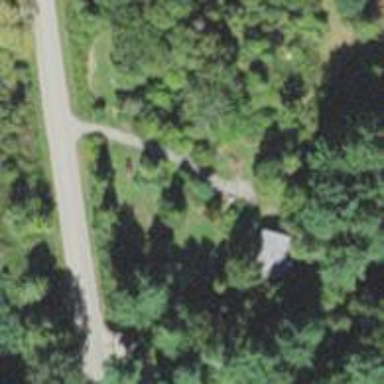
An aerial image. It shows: Residential driveway used as service road.